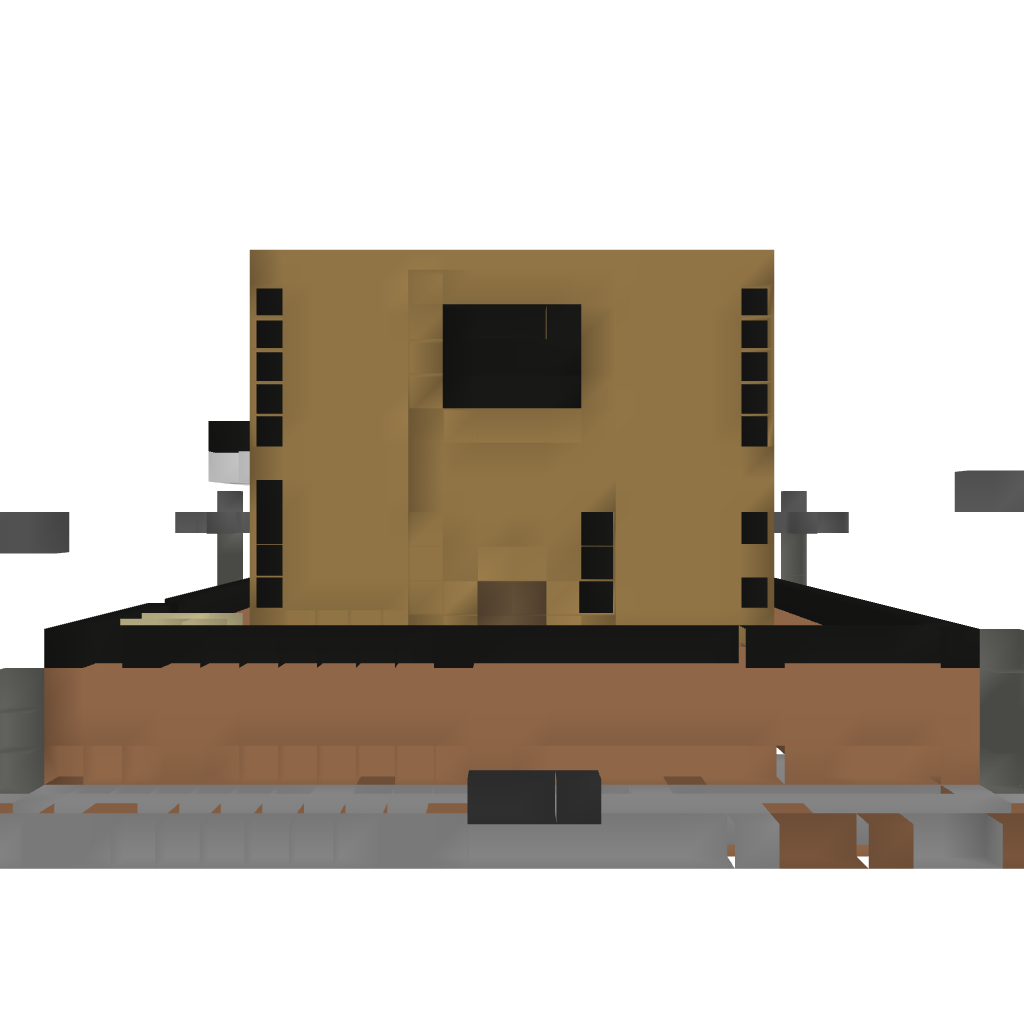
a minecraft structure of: Modern House